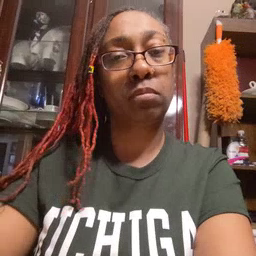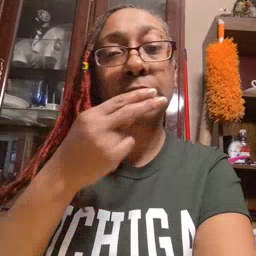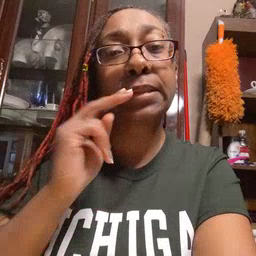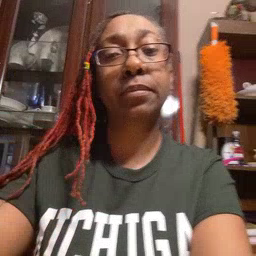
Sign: kiss